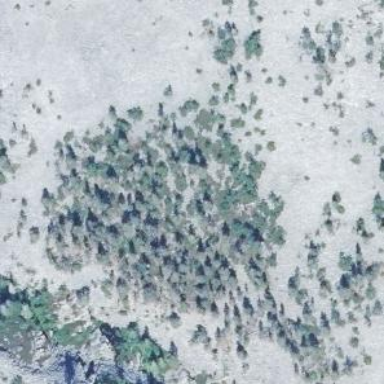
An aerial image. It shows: Forest with evergreen needle-leaved trees.